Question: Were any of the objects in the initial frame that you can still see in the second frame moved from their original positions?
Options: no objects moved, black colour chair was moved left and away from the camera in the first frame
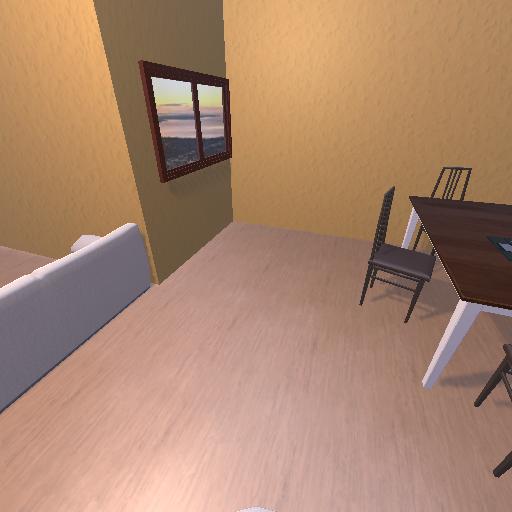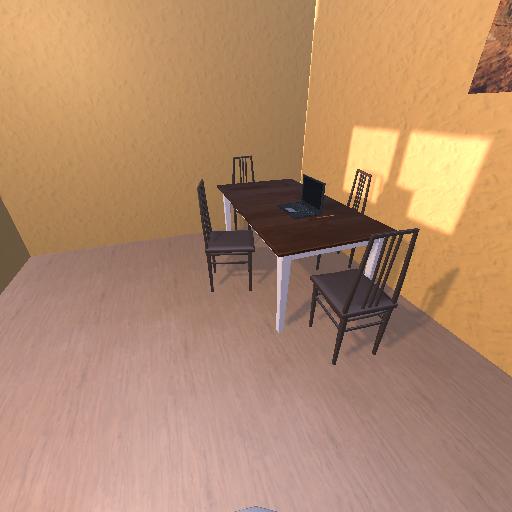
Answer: no objects moved